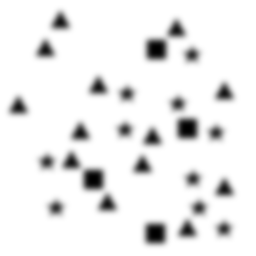
Squares: 4
Triangles: 13
Stars: 10
Total shapes: 27